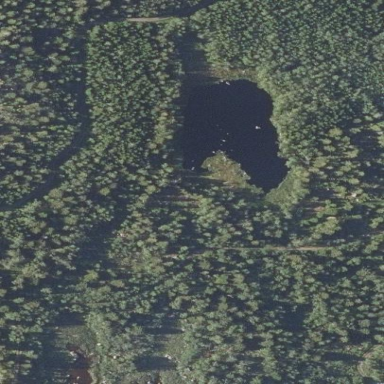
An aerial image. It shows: Lake with natural water.